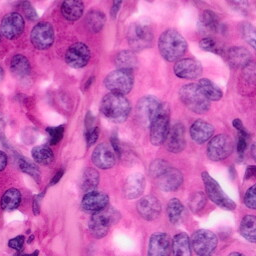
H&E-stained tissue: Pancreatic